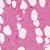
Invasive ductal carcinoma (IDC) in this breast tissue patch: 0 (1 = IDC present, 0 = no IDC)